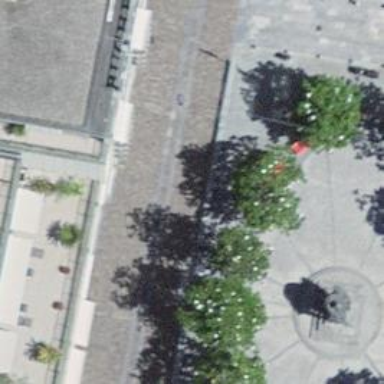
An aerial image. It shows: Red bench.